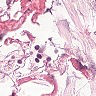
Metastatic tissue present: no